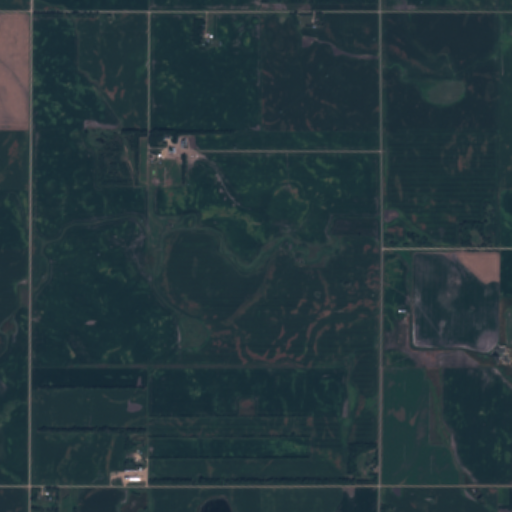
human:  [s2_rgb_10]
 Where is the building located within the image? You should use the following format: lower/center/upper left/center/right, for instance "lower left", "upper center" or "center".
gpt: The building is located in the lower left of the image.
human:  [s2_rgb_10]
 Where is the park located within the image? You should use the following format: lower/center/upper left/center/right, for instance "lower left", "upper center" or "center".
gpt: There is no park in the image.